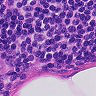
Metastatic tissue present: no